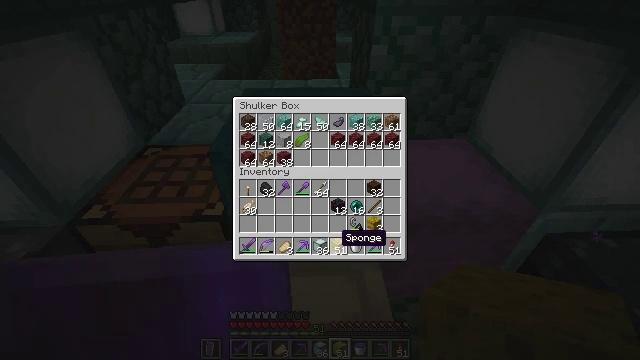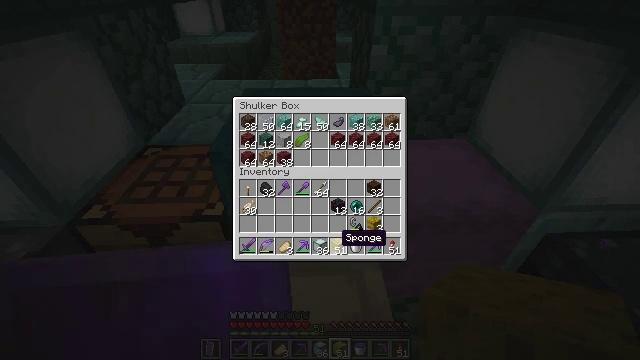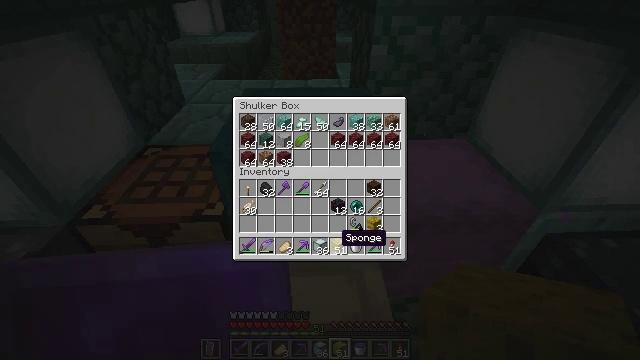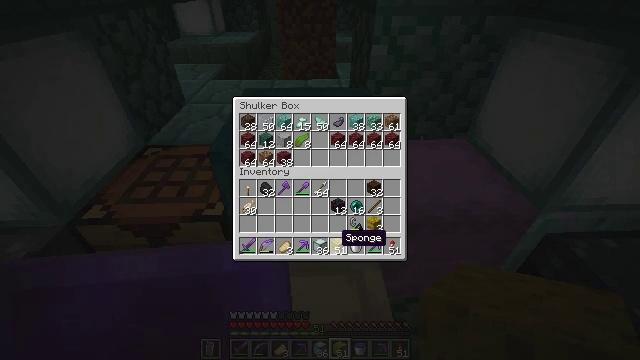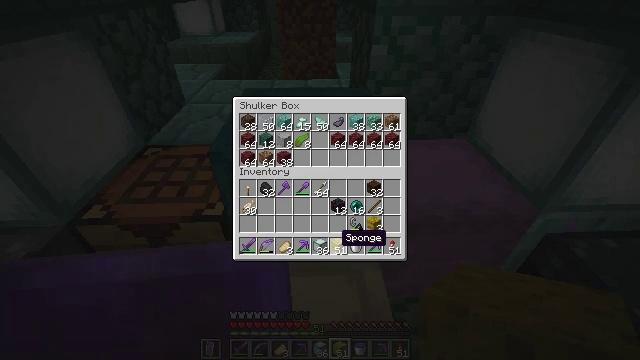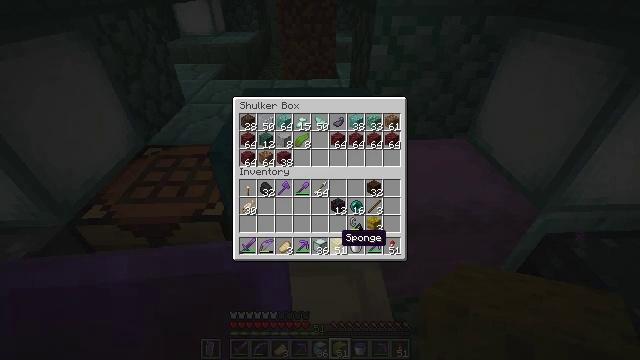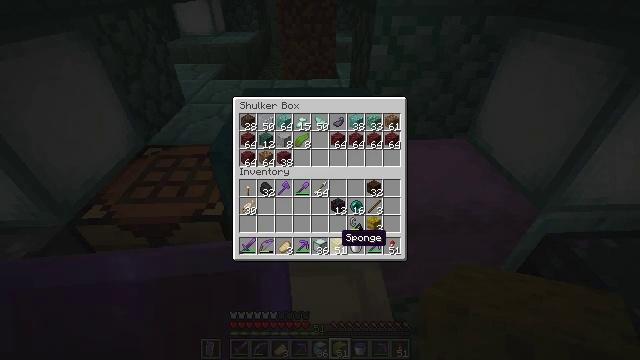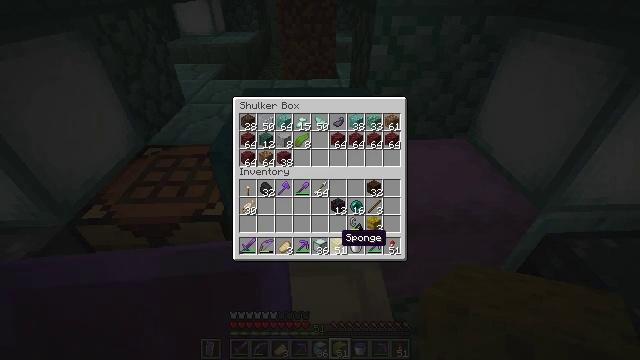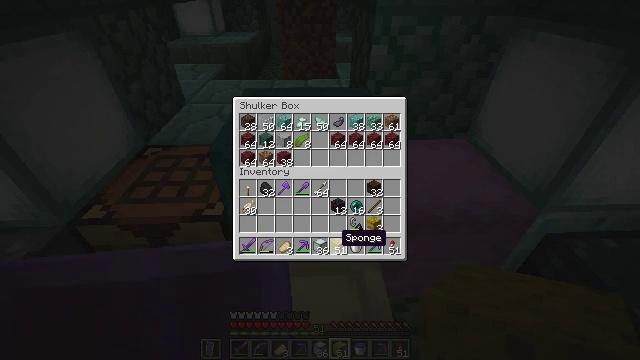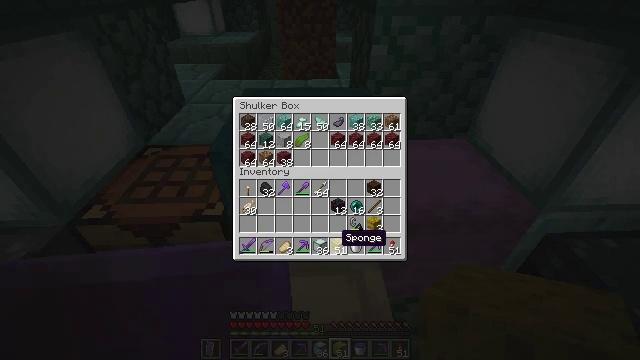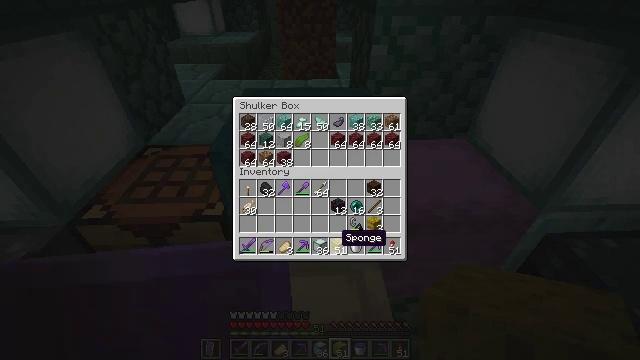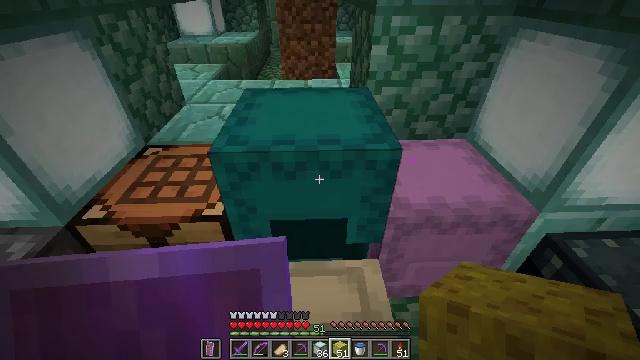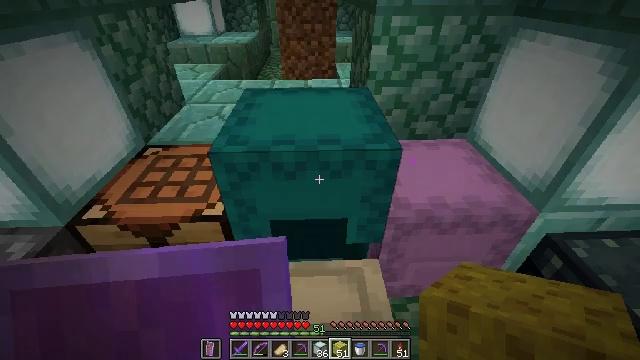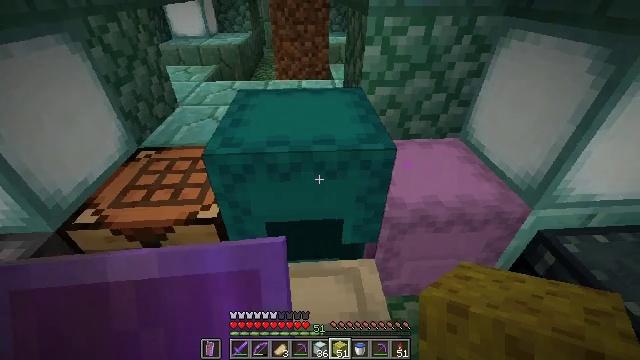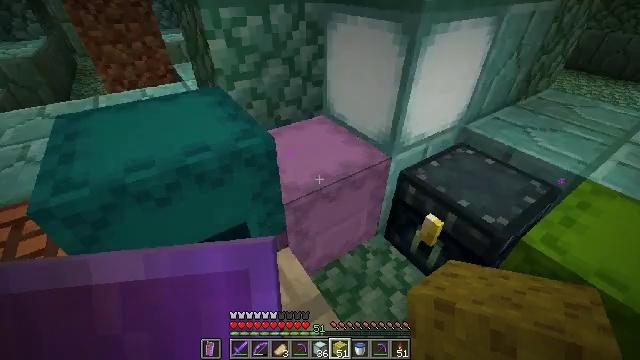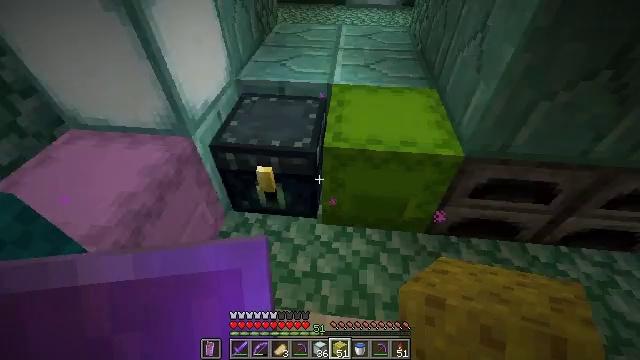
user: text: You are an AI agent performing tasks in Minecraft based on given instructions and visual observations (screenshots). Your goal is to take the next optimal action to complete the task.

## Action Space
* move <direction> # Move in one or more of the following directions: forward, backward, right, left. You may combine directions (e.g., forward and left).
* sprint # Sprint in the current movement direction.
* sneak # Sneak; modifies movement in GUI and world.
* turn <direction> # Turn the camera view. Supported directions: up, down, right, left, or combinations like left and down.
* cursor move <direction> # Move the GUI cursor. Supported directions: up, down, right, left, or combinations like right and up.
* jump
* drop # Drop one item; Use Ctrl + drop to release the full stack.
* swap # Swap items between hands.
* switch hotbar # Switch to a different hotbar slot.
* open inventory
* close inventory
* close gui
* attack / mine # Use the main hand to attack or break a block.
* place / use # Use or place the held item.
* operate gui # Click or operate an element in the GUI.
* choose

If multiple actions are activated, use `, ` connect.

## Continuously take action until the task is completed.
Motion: motion action
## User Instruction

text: craft item sponge
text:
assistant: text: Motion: no_op
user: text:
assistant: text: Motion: no_op
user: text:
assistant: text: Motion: no_op
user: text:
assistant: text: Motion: no_op
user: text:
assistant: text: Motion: no_op
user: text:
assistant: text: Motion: no_op
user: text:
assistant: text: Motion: no_op
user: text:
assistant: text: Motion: no_op
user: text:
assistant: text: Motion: no_op
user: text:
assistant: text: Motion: no_op
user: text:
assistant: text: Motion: no_op
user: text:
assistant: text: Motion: no_op
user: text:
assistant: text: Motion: turn right
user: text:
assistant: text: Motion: turn right and down
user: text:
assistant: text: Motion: turn right and down
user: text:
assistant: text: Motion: turn right
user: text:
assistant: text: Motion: turn right
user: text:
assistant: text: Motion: turn right
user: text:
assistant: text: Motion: no_op
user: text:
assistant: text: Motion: no_op
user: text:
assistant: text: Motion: no_op
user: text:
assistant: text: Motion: no_op
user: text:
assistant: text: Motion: no_op
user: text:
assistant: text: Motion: no_op
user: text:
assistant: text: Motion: no_op
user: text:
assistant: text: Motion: no_op
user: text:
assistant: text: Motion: no_op
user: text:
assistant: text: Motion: no_op
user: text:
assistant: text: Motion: no_op
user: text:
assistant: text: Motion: no_op